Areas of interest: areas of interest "Beijing Zhongjin Jinwang Automobile Sales and Service Co., Ltd."
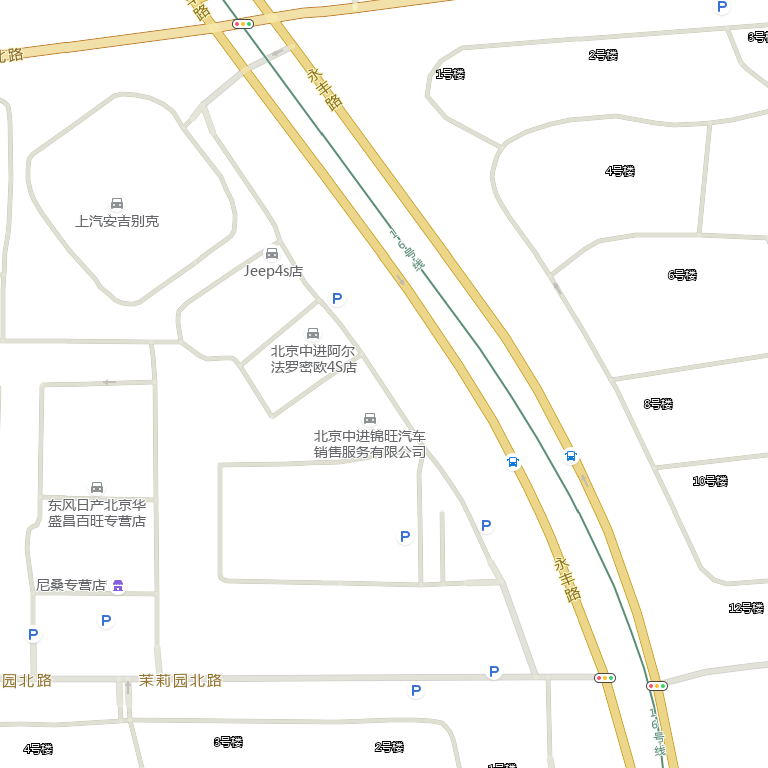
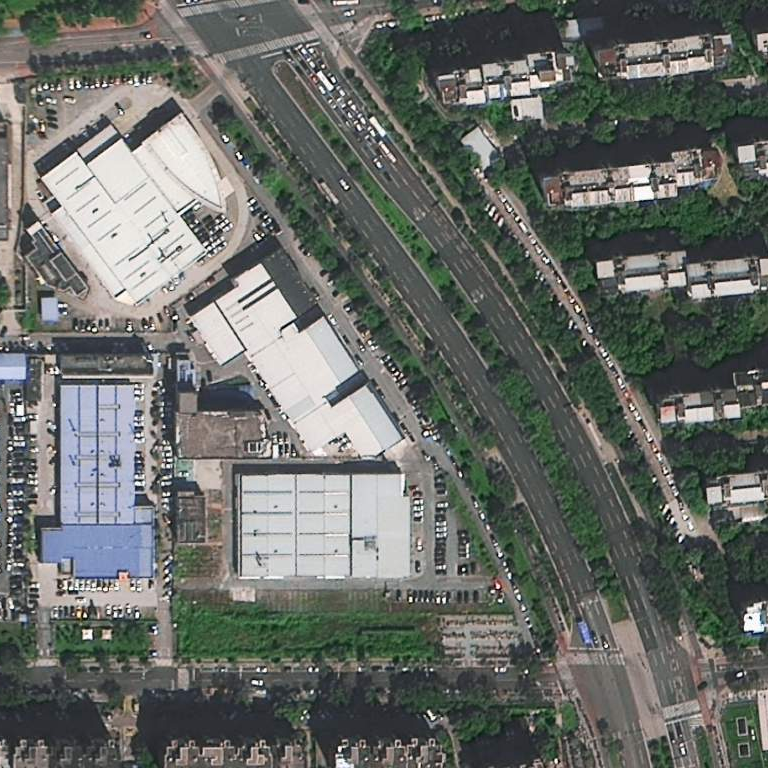